Question: Is it possible to shrink grid items just like flex items in css?
'''
.container {
display: grid;
grid-gap: 10px;
grid-template-columns: repeat(auto-fill, minmax(200px, 1fr));
}
.child {
display: flex;
flex-flow: row wrap;
align-items: center;
justify-content: center;
padding: 5px;
border: 3px solid #a07;
}
'''
'''
<div class="container">
<div class="child">
text
</div>
<div class="child">
text
</div>
<div class="child">
text
</div>
<div class="child">
text
</div>
<div class="child">
text
</div>
</div>
'''
<URL>
'''
.container {
display: flex;
margin-left: -10px;
flex-flow: row wrap;
}
.child {
display: flex;
flex-flow: row wrap;
align-items: center;
justify-content: center;
padding: 5px;
border: 3px solid #a07;
flex: 200px 1 1;
margin-left: 10px;
margin-bottom: 10px;
}
'''
'''
<div class="container">
<div class="child">
text
</div>
<div class="child">
text
</div>
<div class="child">
text
</div>
<div class="child">
text
</div>
<div class="child">
text
</div>
</div>
'''
<URL>
In a nutshell I can have the following positioning of the elements with the flex above:

While I can not achieve the same behaviour by using a grid layout. Flex layout allows items to shrink on small screen, while grid layout does not allow. At the same time I would like to preserve the behavior that the item will move to the next line with another item only when after such a placement each one of them will be no shorter than a specific size (200px in our case).
I am using grid layout because it allows to preserve the invariant that widths of all the children will be the same. With flex layout the last item will be stretched to the whole line if it will be alone on the line.
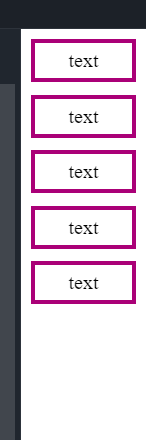
Answer: An optimized version of the initial solution using 'min()'
'''
.container {
display: grid;
grid-gap: 10px;
grid-template-columns: repeat(auto-fill, minmax(min(200px,100%), 1fr));
}
.child {
display: flex;
align-items: center;
justify-content: center;
padding: 5px;
border: 3px solid #a07;
}
body {
margin:0;
}
'''
'''
<div class="container">
<div class="child">
text
</div>
<div class="child">
text
</div>
<div class="child">
text
</div>
<div class="child">
text
</div>
<div class="child">
text
</div>
</div>
'''
One solution is to specify a 'max-width' to the child element relying on the viewport unit since percentage values are relative to the size of the track defined by the 'minmax()' and cannot be used. This solution isn't generic and you need to adjust the value depending on each situation.
In you case for example, we can use '100vw' since the container is the only element in the body and is taking the whole width:
'''
.container {
display: grid;
grid-gap: 10px;
grid-template-columns: repeat(auto-fill, minmax(200px, 1fr));
}
.child {
display: flex;
align-items: center;
justify-content: center;
padding: 5px;
border: 3px solid #a07;
max-width:100vw;
box-sizing:border-box; /* Don't forget this !*/
}
body {
margin:0;
}
'''
'''
<div class="container">
<div class="child">
text
</div>
<div class="child">
text
</div>
<div class="child">
text
</div>
<div class="child">
text
</div>
<div class="child">
text
</div>
</div>
'''
In case there is more element or some padding/margin you need to consider them within the 'max-width' calculation:
'''
.container {
display: grid;
grid-gap: 10px;
grid-template-columns: repeat(auto-fill, minmax(200px, 1fr));
}
.child {
display: flex;
align-items: center;
justify-content: center;
padding: 5px;
border: 3px solid #a07;
max-width:calc(100vw - 40px); /*we remove the body margin*/
box-sizing:border-box;
}
body {
margin:0 20px;
}
'''
'''
<div class="container">
<div class="child">
text
</div>
<div class="child">
text
</div>
<div class="child">
text
</div>
<div class="child">
text
</div>
<div class="child">
text
</div>
</div>
'''
It's like we no more have 2 constraints but 3:
- '200px'- -